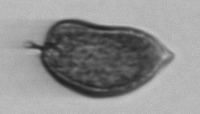
Label: Prorocentrum_micans